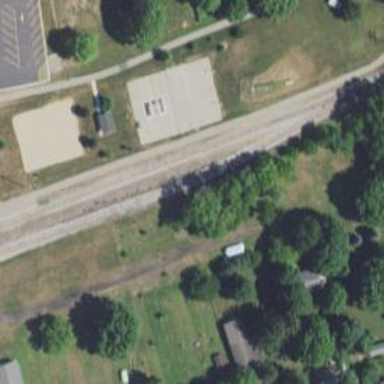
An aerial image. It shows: Railway siding with rails.